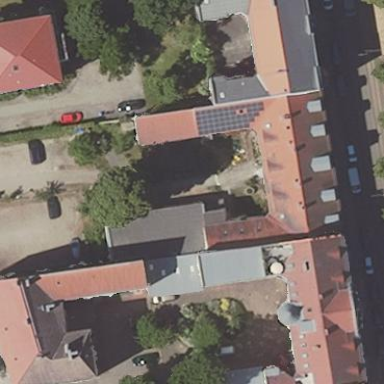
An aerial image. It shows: View of apartment building.